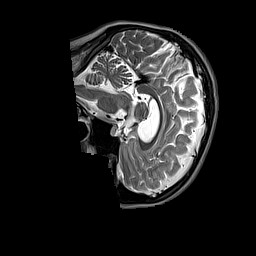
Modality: T2w
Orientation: sagittal
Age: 40
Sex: female
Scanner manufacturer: siemens
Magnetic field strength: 3 T
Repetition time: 3.2 s
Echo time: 0.212 s